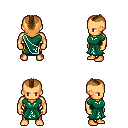
a pixel art fantasy rpg character, male body template, human, tanned skin, sash dress, magenta pants, brown short mohawk hairstyle, four views (front, back, left, right), 2x2 character sprite sheet, small pixel art, hard edges, no anti-aliasing